Question: We are moving to TFS 2010 from SVN/CruiseControl .NET and I am trying to get my head around how to set up automated builds for the following scenario.
Assume a large codebase that contains several solutions, that in turn reference a large number of projects:

So, in this example Solution 1 references Project A, Project B, Project C and Project D. Solution 2 references Project C and Project E.
What is the best way of organizing this type of setup within TFS 2010 when using TFS as a build system. Specifically, we want to avoid TFS building Solution 1 when only Project E has been modified, but conversely we would want both Solution 1 and Solution 2 to build when Project C has been modified.
Any good documentation or ideas that anyone can suggest?
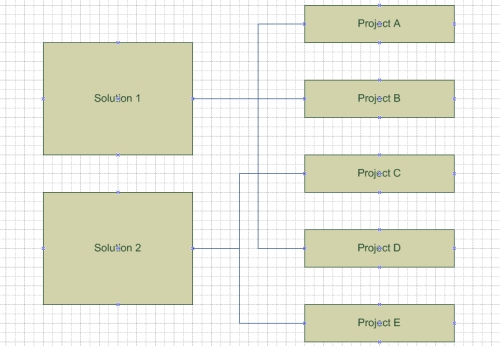
Answer: This is super easy to do in TFS. This will be done almost automatically for you.
When you create a build, you indicate what the "Workspace" is. This is the folders in TFS that contain code for the build. The build triggers are only fired when a file is checked into a folder that is listed in the "Workspace" section.

So you would make two builds:
- -
If you set these projects to trigger with the "Continuous Integration" option then you are going to get just what you are looking for. (Solutions 1 & 2 will build when Project C is changed, Only Solution2 will build when E is changed and Solution1 will build when Project A, B or D is changed).